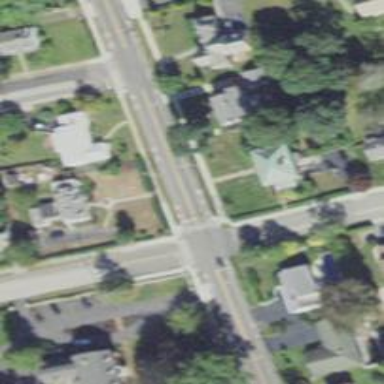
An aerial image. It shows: Stop road.